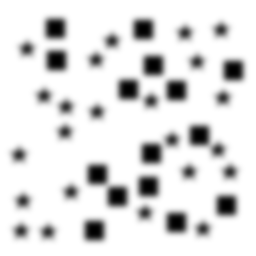
Squares: 15
Triangles: 0
Stars: 23
Total shapes: 38